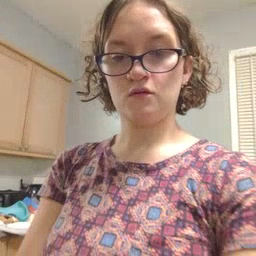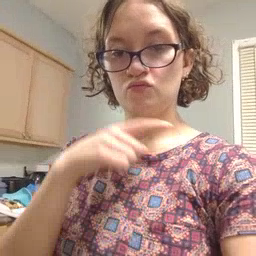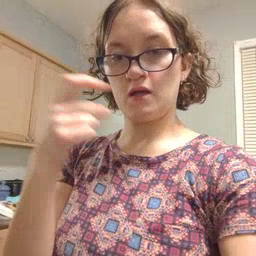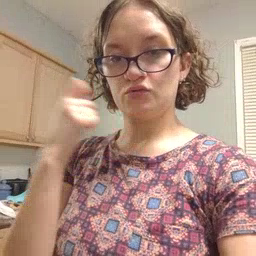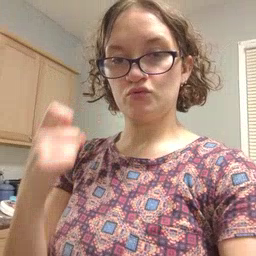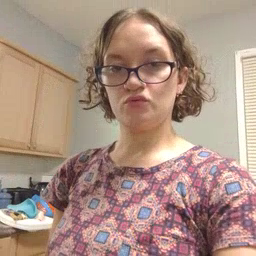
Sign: dryer